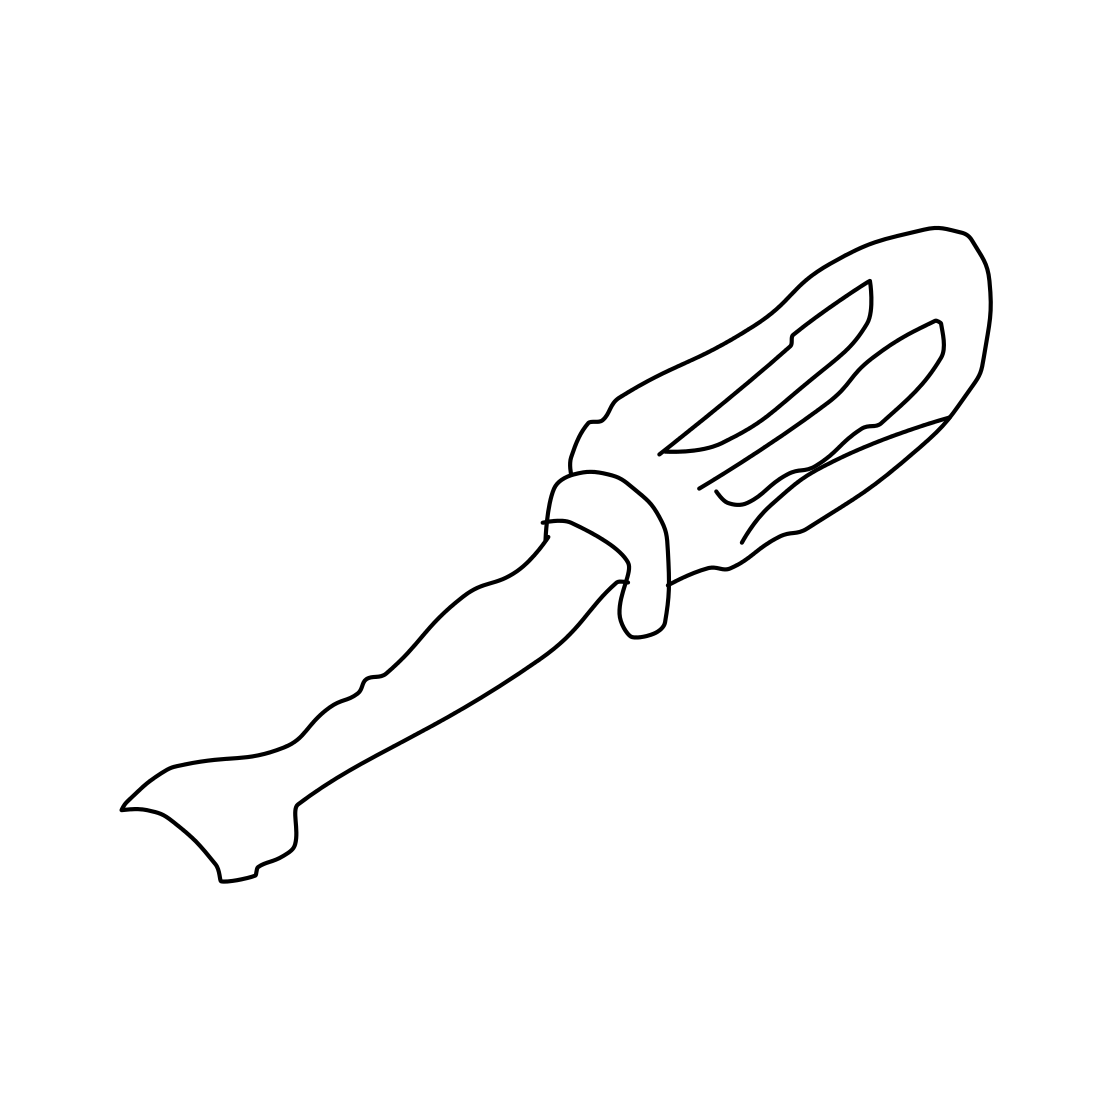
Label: screwdriver